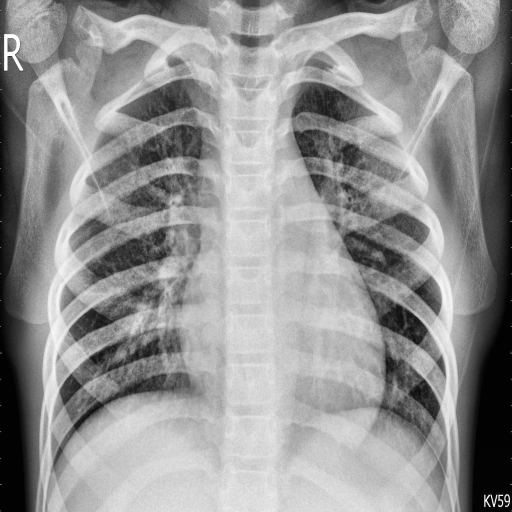
Finding: PNEUMONIA